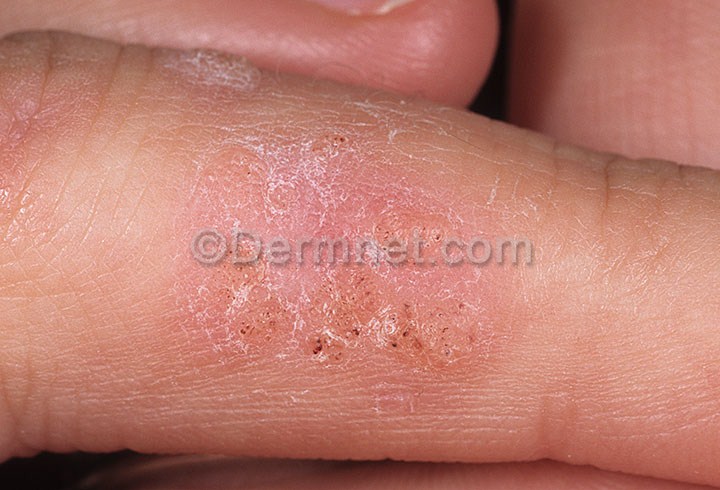
Disease: Warts Molluscum and other Viral Infections